Interaction volume radius: 10 \u00c5
Interaction volume height: 20 \u00c5
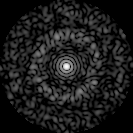
Disorder parameter: 0.8366